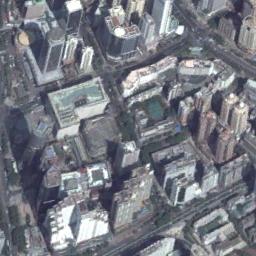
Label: commercial_area